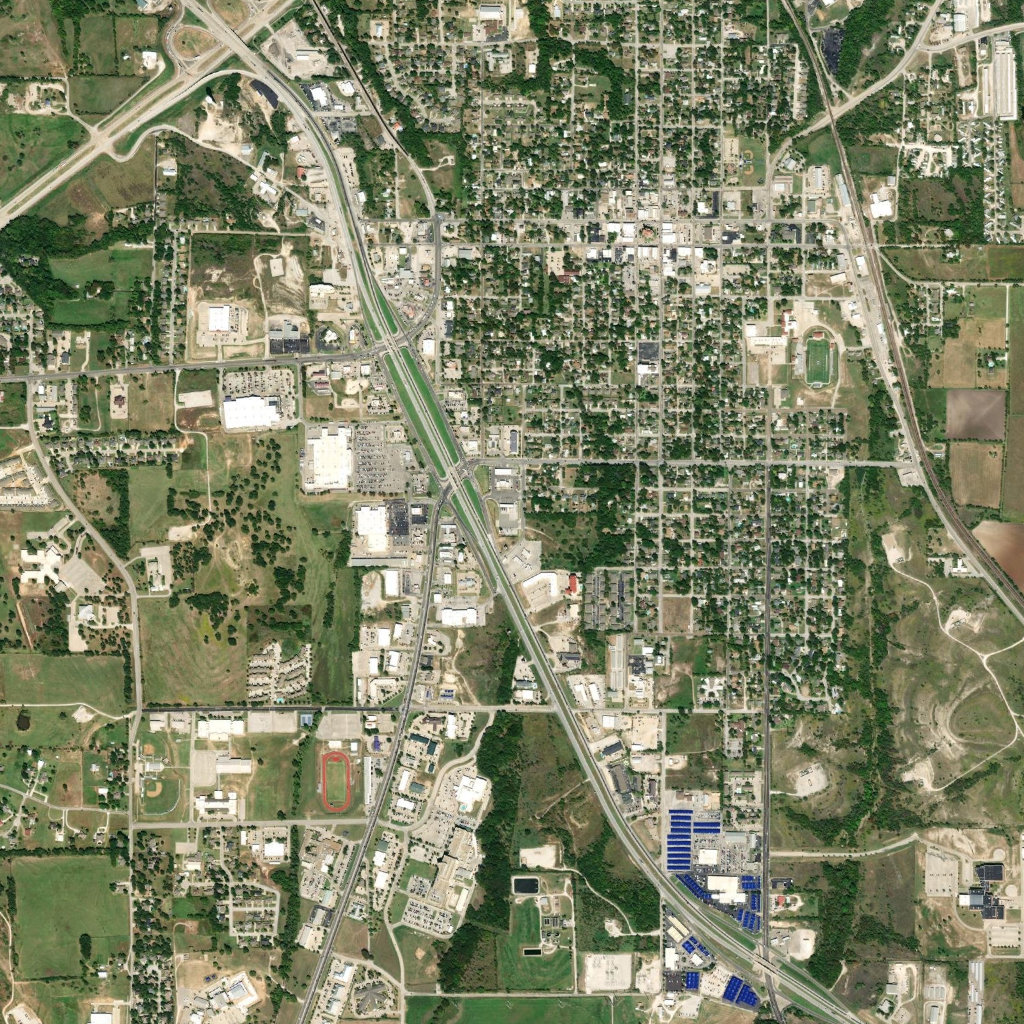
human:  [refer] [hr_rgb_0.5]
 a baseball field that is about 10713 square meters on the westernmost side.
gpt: <box>[[13, 76, 17, 79, 0]]</box>

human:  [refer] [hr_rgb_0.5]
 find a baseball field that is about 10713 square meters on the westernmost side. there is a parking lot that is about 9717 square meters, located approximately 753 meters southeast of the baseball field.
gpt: <box>[[13, 76, 17, 79, 0]]</box>

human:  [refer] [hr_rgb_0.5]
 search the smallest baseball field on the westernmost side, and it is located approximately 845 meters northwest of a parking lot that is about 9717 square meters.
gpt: <box>[[13, 71, 16, 73, 0]]</box>